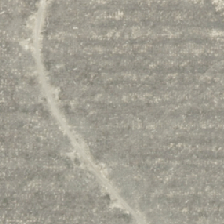
Land cover: harvested_forest